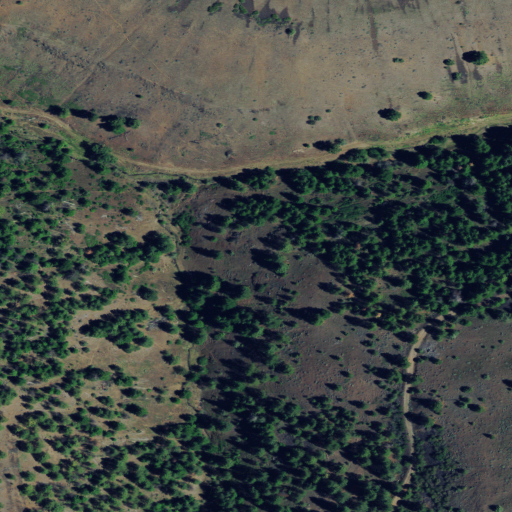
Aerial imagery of valley in Oregon named Fir Hollow containing evergreen forest, grassland, and shrub